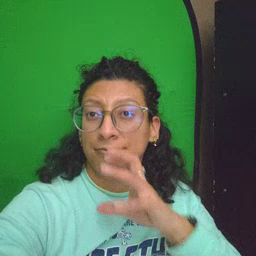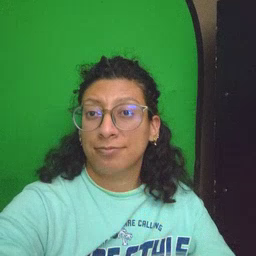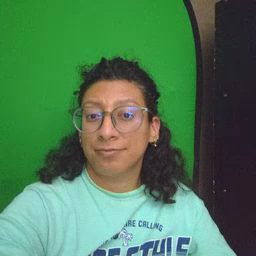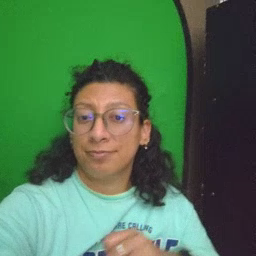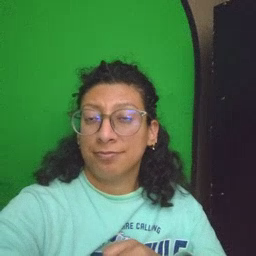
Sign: old